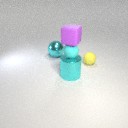
small yellow rubber sphere to the right of large cyan metal sphere